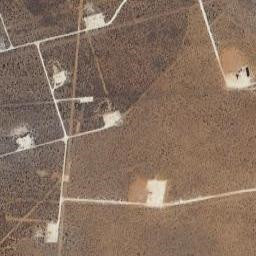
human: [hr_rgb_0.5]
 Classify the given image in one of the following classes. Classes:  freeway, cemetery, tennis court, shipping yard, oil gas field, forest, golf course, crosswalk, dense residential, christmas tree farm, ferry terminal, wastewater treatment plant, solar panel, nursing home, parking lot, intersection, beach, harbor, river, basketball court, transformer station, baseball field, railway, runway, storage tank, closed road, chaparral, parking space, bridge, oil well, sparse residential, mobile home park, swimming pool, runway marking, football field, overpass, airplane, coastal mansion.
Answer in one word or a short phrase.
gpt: oil gas field